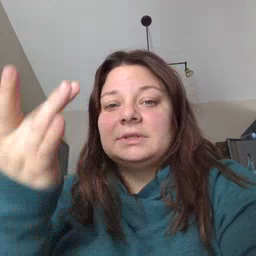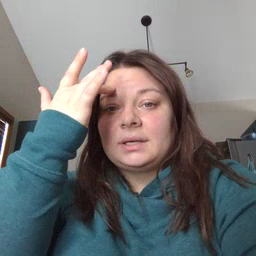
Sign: sick